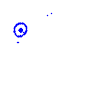
Particle: pion